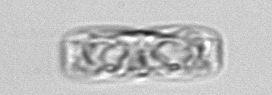
Label: pennate_morphotype1